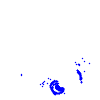
Particle: electron